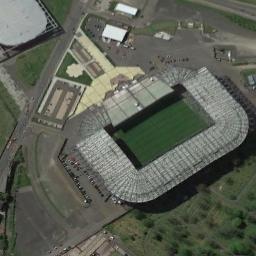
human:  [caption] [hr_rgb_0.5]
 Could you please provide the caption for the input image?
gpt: The square gymnasium is built on a concrete floor next to the lawn and parking lot .

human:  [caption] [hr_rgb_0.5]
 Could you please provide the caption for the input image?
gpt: This stadium is a baseball field .

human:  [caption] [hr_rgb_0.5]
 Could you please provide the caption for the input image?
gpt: Many cars are near the stadium .

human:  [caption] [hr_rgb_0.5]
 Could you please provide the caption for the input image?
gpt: The stadium is next to the grass and parking lot .

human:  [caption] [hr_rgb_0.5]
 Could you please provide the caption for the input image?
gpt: There are some green trees beside the stadium .